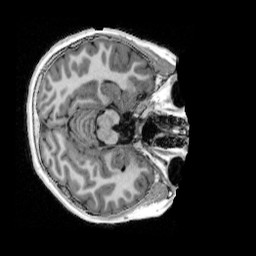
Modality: UNIT1_denoised
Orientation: axial
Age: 11
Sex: female
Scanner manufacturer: siemens
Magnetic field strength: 3 T
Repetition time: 4 s
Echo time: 0.00303 s